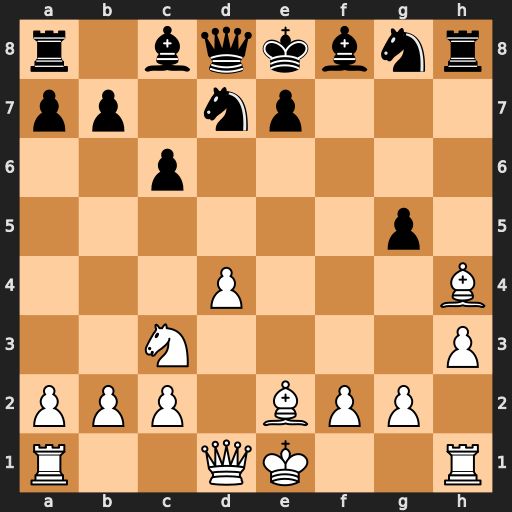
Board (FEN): r1bqkbnr/pp1np3/2p5/6p1/3P3B/2N4P/PPP1BPP1/R2QK2R
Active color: w
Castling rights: KQkq
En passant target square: -
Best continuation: Bh5+ Rxh5 Qxh5#